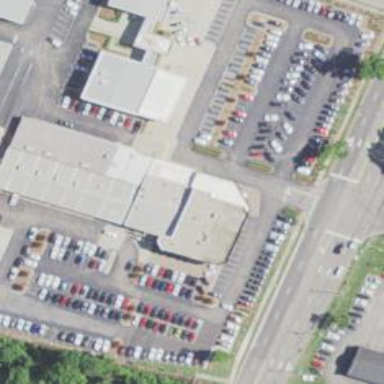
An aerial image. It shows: Commercial building housing car shop.